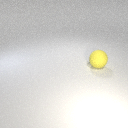
large yellow rubber sphere